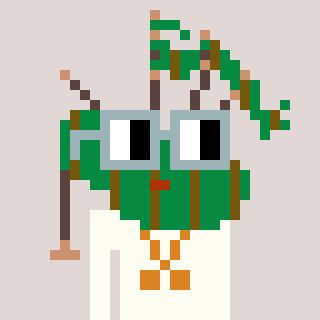
a pixel art character with square dark gray glasses, a bagpipe-shaped head and a grayscale-colored body on a warm background